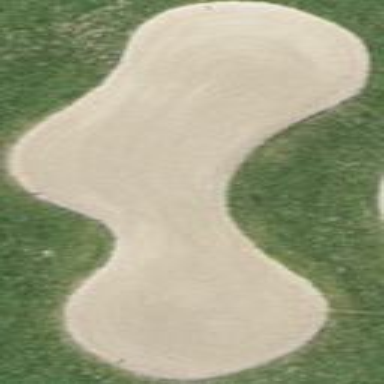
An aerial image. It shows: Sandy area is golf bunker.